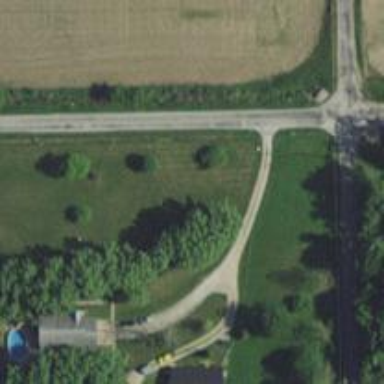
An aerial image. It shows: Driveway leading to service road.